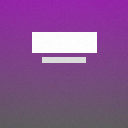
Screen state: on